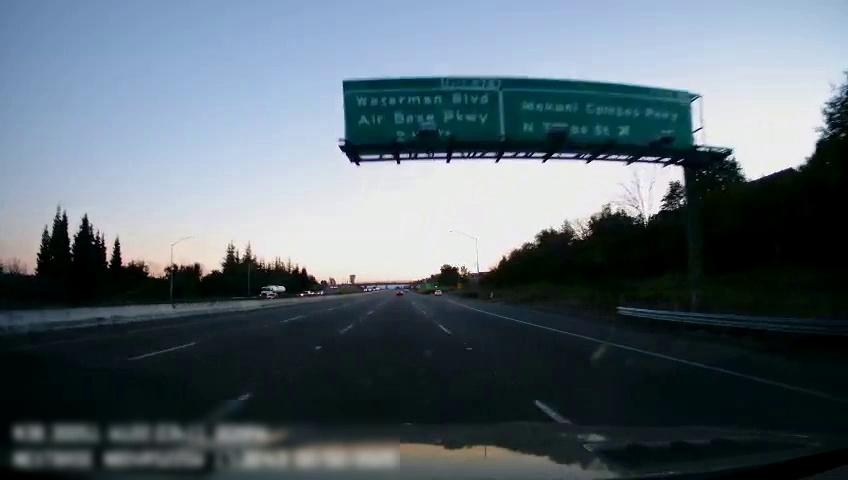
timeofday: Day
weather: Sunny
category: Drivable Space
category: Vehicles | Truck
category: Lanes | Current Lane
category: Lanes | Current Lane
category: Lanes | Alternate Lane
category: Lanes | Alternate Lane
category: Lanes | Alternate Lane
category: Traffic | Signs